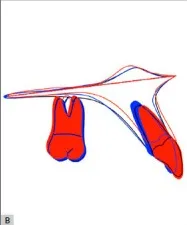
Superimposed on the palatal plane at ANS.
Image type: radiology (ultrasound)